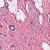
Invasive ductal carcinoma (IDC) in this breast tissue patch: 1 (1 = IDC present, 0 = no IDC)